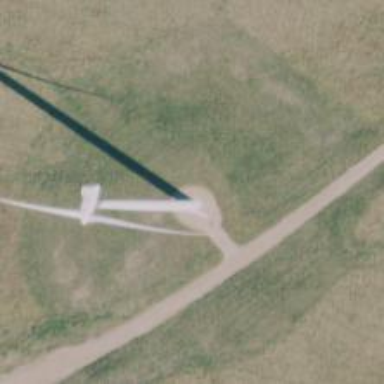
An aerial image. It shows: Wind generator powered by wind. The generator type is horizontal axis and it uses wind turbines.